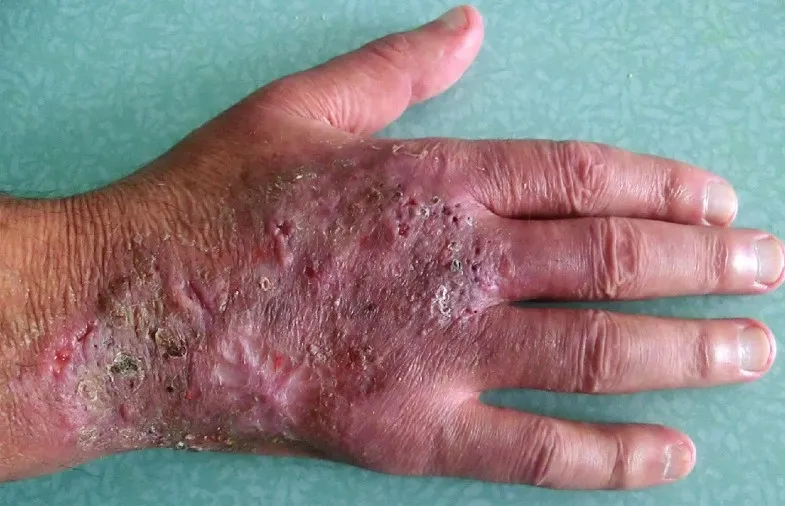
Early desinfiltration and healing in day 7 of treatment with regression of bubbles.
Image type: medical_photograph (skin_photograph)